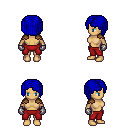
a pixel art fantasy rpg character, female body template, human, tanned skin, leather shoulder armor, red pants, blue pageboy hairstyle, metal gloves, four views (front, back, left, right), 2x2 character sprite sheet, small pixel art, hard edges, no anti-aliasing